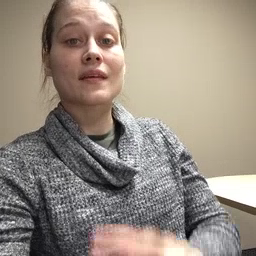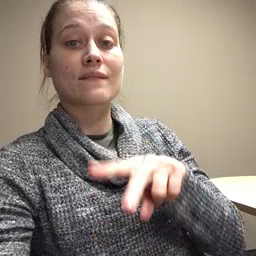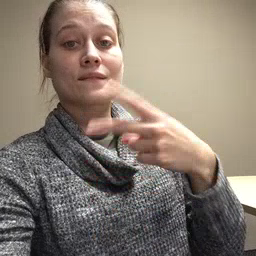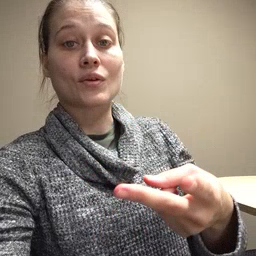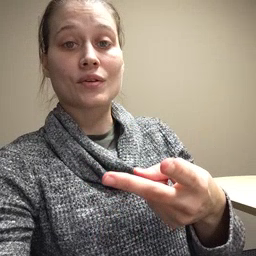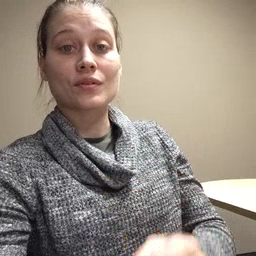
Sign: fall